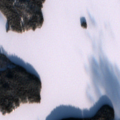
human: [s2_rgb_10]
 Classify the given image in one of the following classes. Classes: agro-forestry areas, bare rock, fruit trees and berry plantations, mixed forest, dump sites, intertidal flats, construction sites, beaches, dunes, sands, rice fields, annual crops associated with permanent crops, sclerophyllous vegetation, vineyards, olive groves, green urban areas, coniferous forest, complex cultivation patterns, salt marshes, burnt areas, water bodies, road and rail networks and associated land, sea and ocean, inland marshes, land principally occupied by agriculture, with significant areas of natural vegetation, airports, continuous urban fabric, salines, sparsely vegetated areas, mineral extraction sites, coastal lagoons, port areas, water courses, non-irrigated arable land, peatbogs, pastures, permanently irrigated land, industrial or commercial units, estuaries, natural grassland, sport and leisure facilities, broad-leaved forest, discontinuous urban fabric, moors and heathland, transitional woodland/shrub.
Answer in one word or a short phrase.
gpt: coniferous forest, mixed forest, water bodies